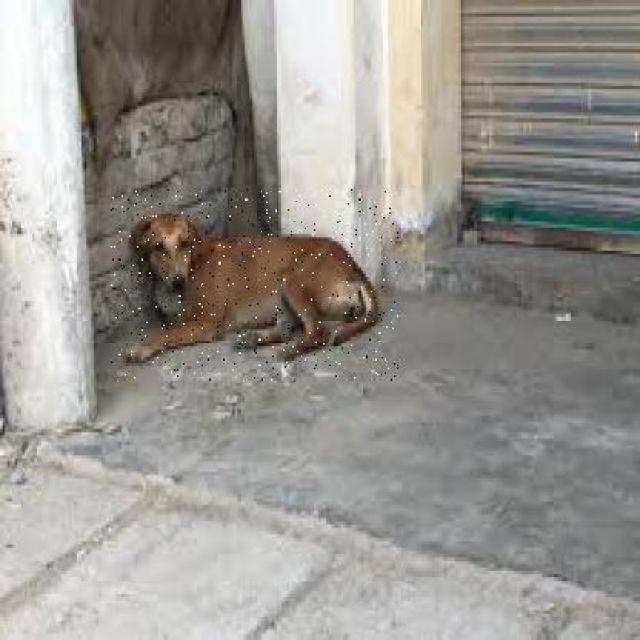
Healthy canine skin — no visible lesions, inflammation, or abnormalities. The skin and coat appear normal.